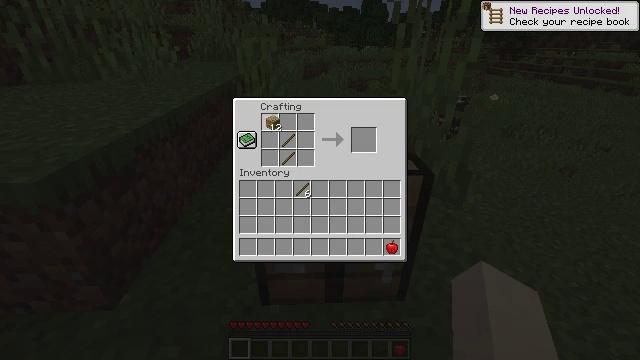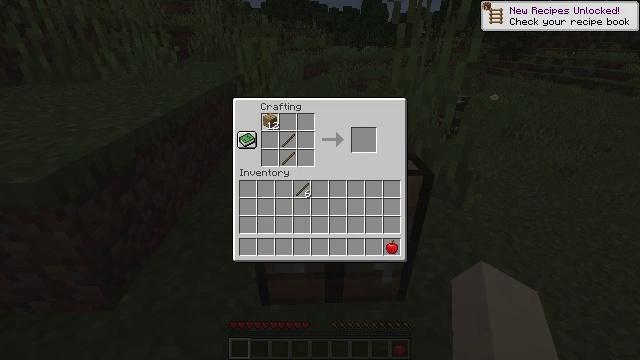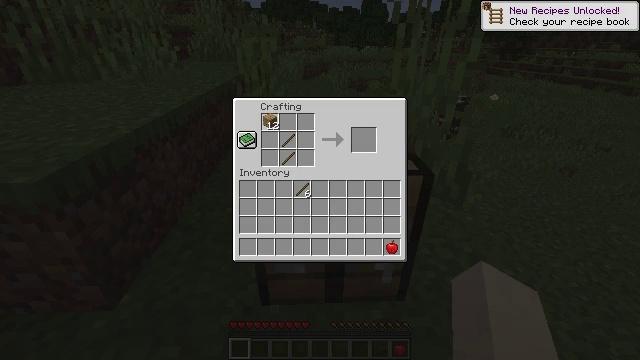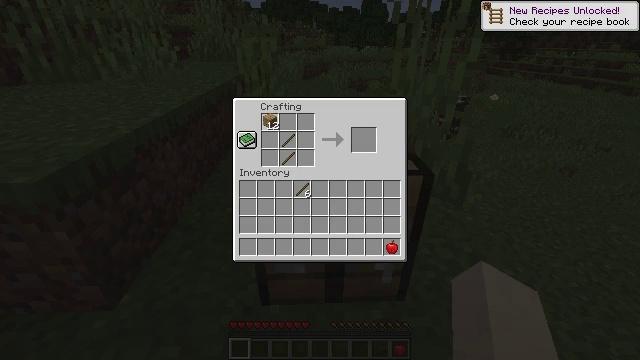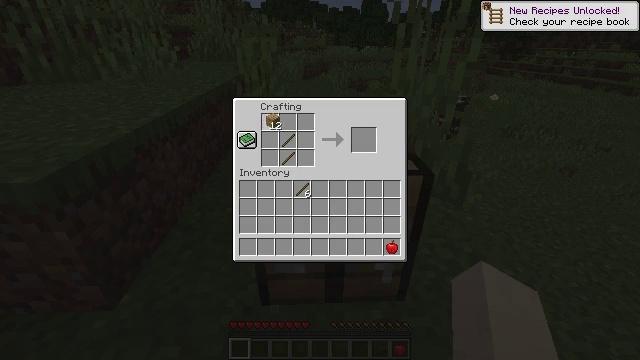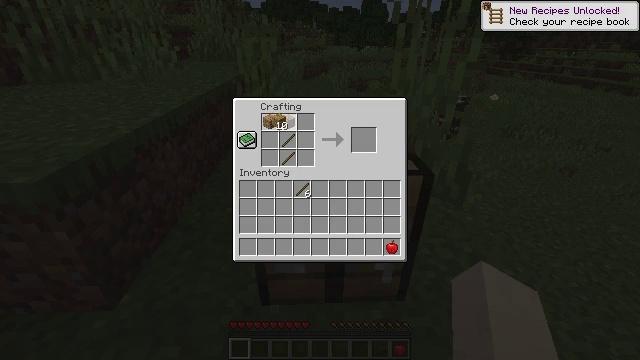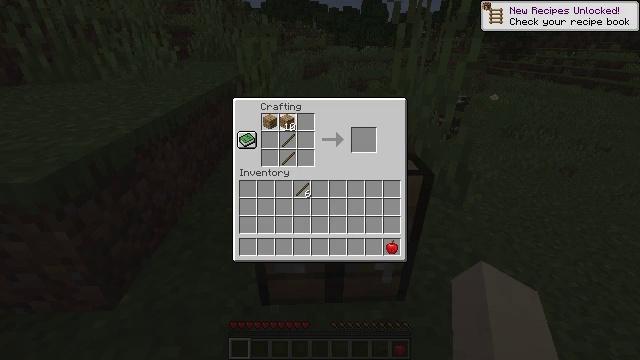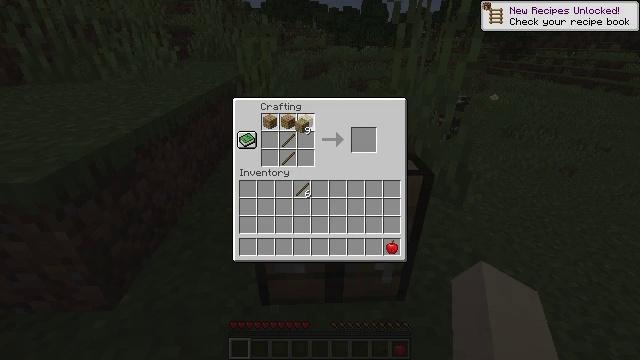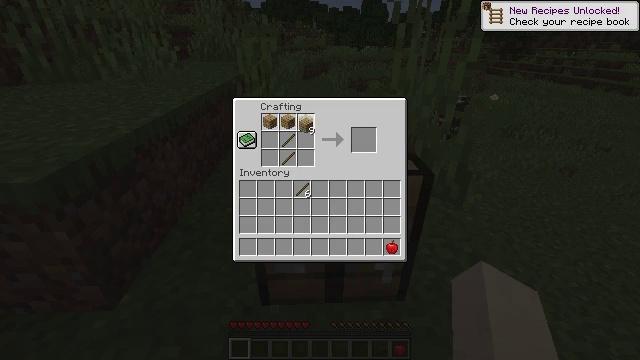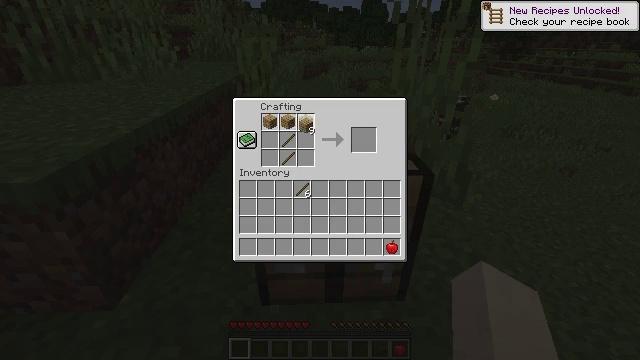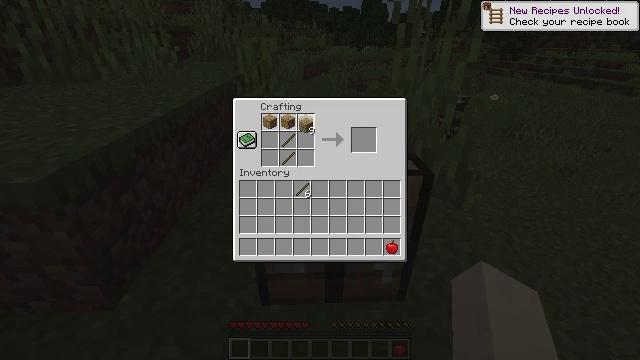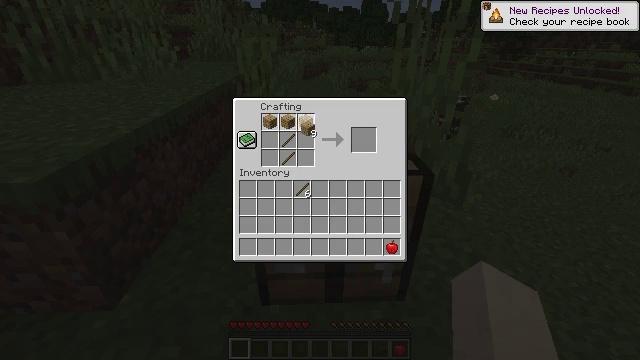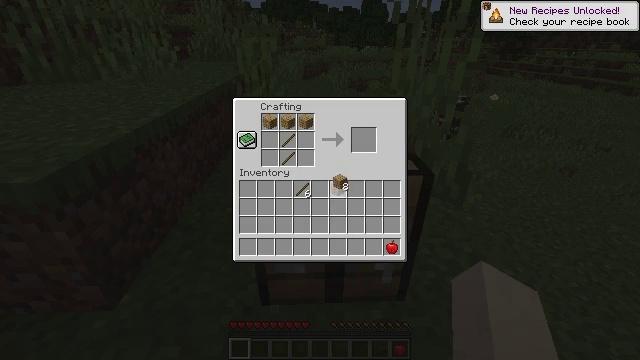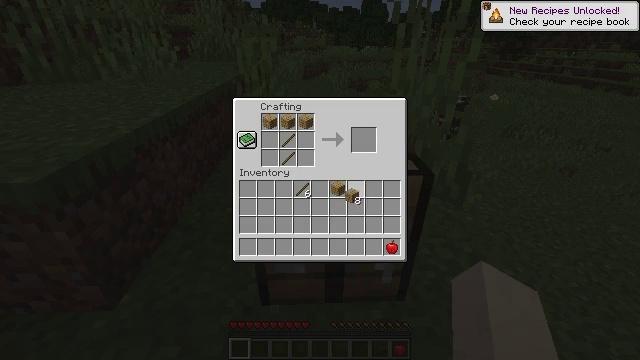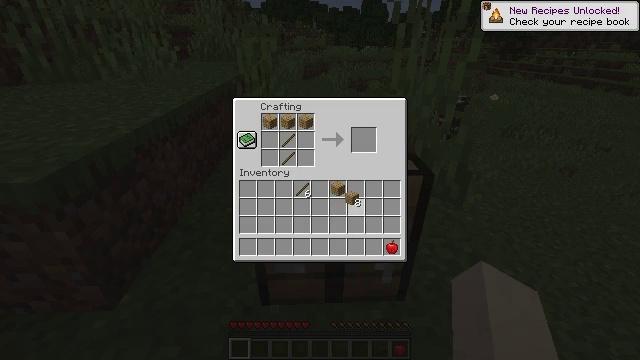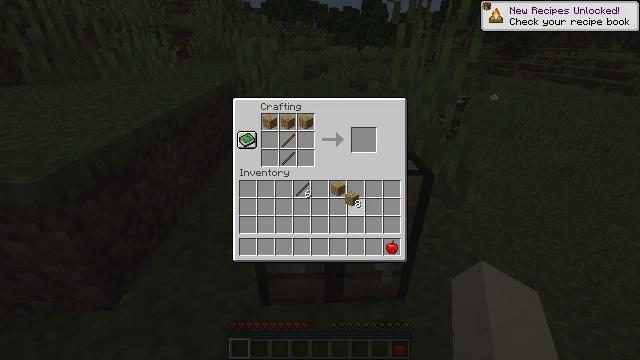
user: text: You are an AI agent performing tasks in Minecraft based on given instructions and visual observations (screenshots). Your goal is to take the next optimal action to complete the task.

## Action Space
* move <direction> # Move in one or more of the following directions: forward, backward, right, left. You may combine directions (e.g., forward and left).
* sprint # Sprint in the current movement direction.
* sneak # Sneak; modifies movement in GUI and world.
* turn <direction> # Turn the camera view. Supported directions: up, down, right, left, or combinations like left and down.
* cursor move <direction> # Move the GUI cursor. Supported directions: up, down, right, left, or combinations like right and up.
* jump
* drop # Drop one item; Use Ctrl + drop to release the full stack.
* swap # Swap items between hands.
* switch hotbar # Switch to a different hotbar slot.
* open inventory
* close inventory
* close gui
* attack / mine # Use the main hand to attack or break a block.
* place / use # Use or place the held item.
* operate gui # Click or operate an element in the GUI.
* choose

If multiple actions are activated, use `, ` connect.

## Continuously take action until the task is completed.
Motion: motion action
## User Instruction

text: Drop a wooden pickaxe.
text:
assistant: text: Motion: no_op
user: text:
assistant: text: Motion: choose
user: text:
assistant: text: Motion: choose
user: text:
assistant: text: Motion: choose
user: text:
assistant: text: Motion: choose
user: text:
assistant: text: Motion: cursor move right, choose
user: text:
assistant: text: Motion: cursor move right, choose
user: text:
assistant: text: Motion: choose
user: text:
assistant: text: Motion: choose
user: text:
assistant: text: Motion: choose
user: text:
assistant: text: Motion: choose
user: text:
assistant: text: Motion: cursor move right and down
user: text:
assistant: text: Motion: cursor move right and down
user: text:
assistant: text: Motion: no_op
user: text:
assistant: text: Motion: no_op
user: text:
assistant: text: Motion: operate gui
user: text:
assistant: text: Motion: operate gui
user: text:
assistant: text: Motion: cursor move right and up
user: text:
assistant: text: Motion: cursor move up
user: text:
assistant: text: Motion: sneak, cursor move up
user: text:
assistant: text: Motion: sneak
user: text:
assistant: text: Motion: sneak
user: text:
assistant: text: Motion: sneak
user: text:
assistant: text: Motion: sneak
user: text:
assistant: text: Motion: sneak
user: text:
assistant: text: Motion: sneak
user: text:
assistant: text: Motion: sneak
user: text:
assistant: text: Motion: sneak
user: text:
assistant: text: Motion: sneak
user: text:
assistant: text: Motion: sneak